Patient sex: M
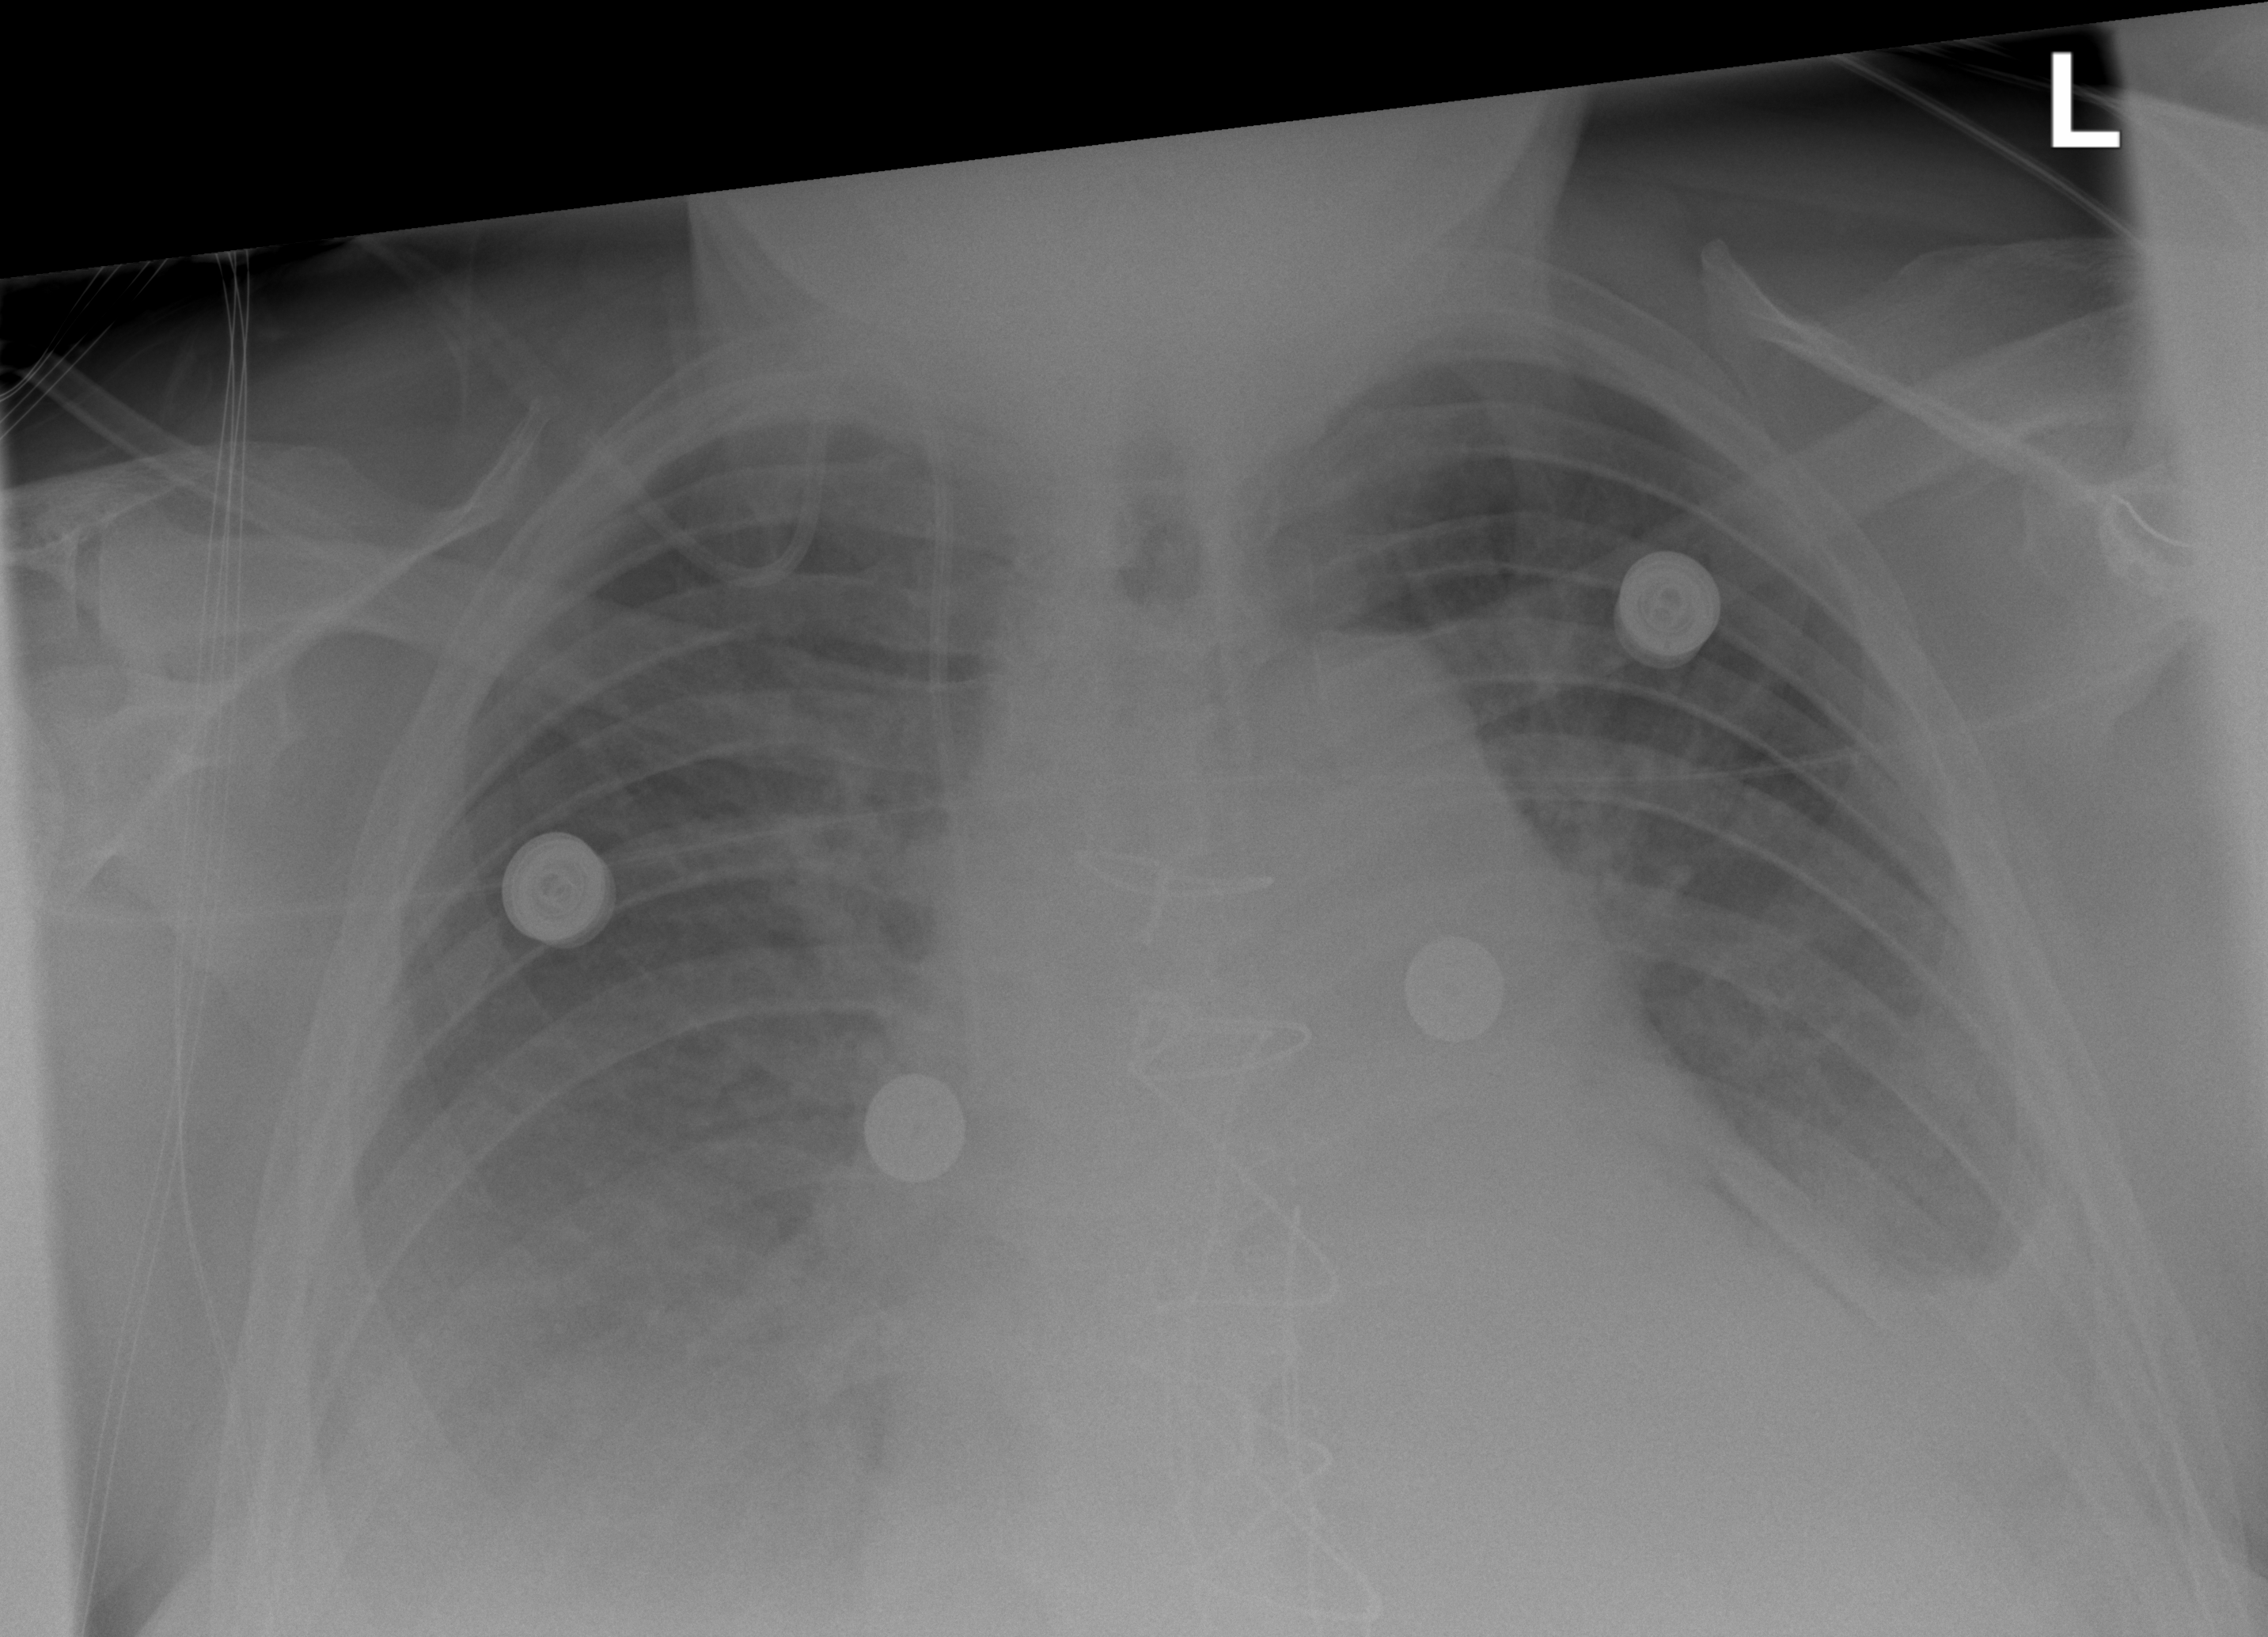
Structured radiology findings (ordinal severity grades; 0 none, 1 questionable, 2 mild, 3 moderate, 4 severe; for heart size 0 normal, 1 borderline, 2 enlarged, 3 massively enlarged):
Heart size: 2
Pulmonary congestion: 2
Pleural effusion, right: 2
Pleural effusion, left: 3
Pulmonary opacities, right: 2
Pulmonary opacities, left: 0
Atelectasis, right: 2
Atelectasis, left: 2